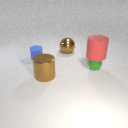
large brown metal sphere behind small blue rubber cylinder